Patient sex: F
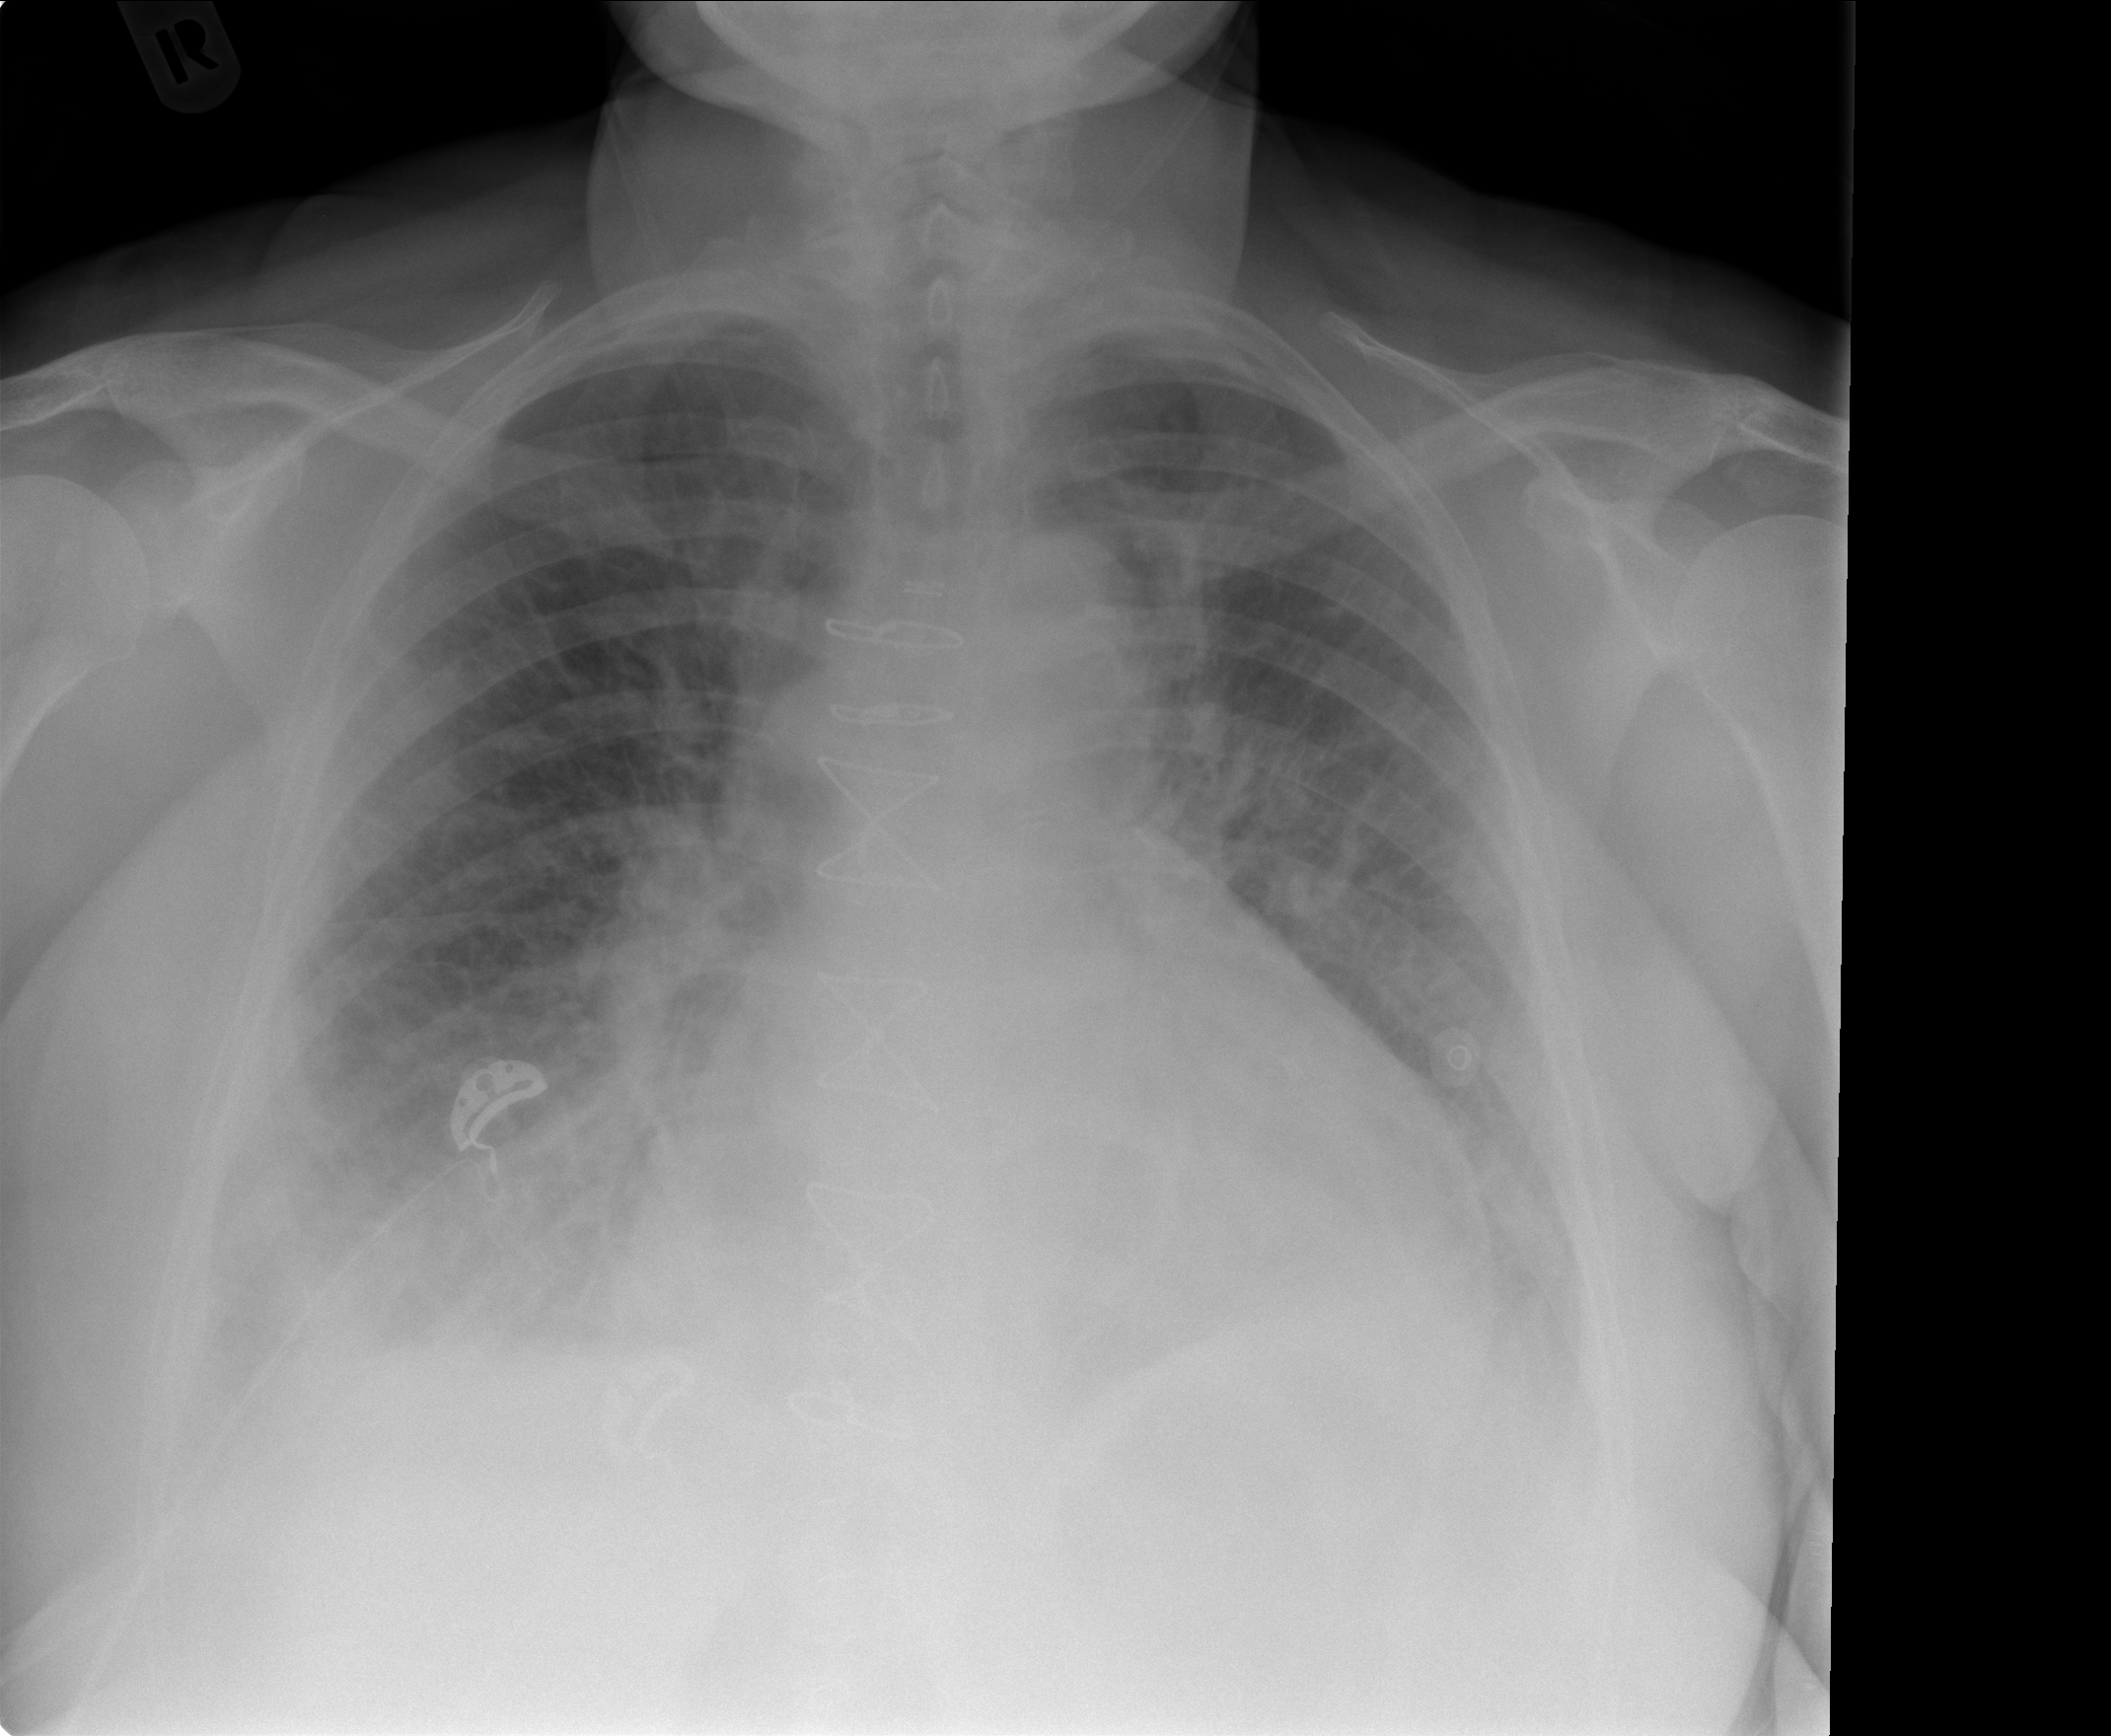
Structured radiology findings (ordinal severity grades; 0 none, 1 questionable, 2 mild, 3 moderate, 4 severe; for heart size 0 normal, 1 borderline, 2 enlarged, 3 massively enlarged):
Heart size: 3
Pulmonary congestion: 3
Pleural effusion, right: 2
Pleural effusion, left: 2
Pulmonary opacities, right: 3
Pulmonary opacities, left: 2
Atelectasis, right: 2
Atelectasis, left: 2